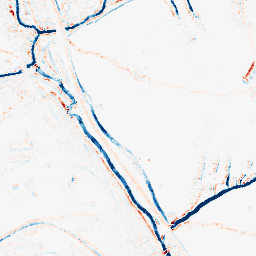
Category: morphological
Decomposition family: morphological_ellipse
Decomposition parameters: operation: average
width: 5
height: 5
Upsampling method: lanczos
Upsampling parameters: scale: 8
Upsampling scale: 8